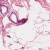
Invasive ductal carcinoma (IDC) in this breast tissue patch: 0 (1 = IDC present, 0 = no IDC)